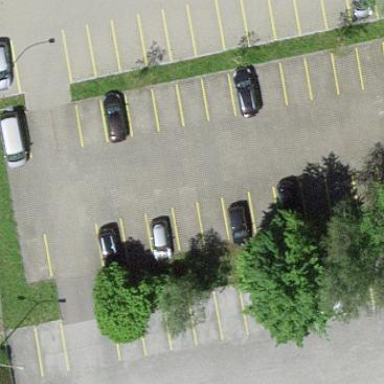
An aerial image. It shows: Parking area.